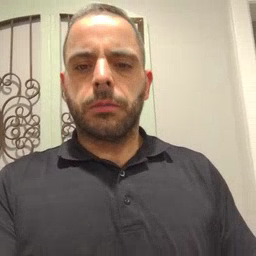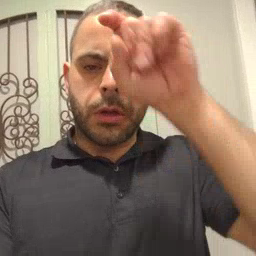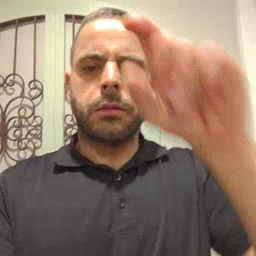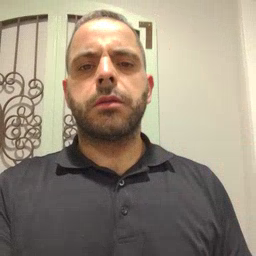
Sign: puzzle